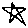
Label: star